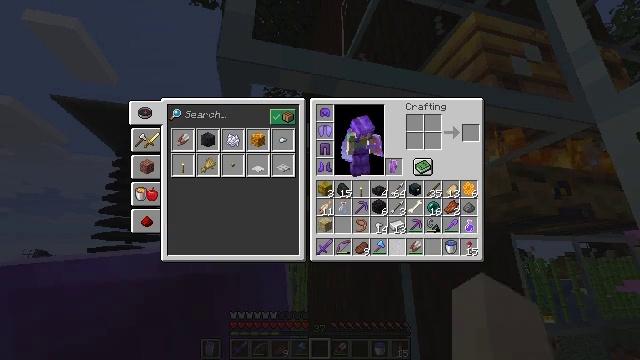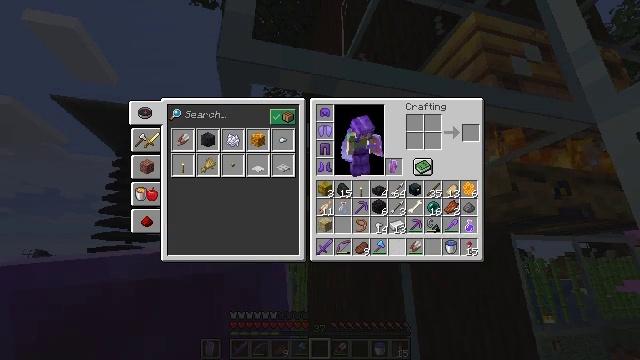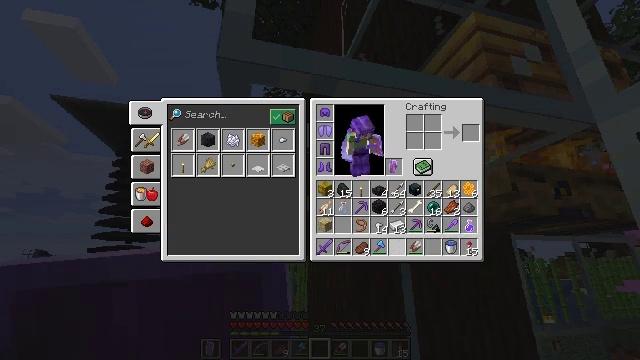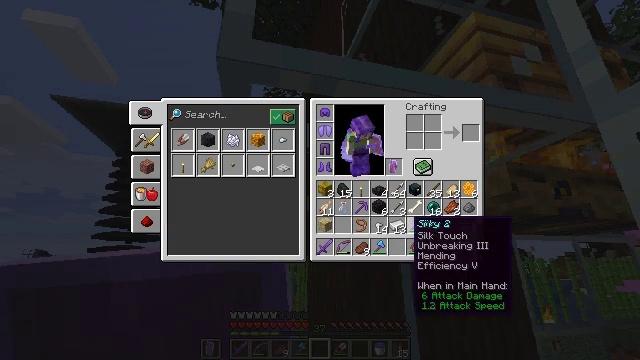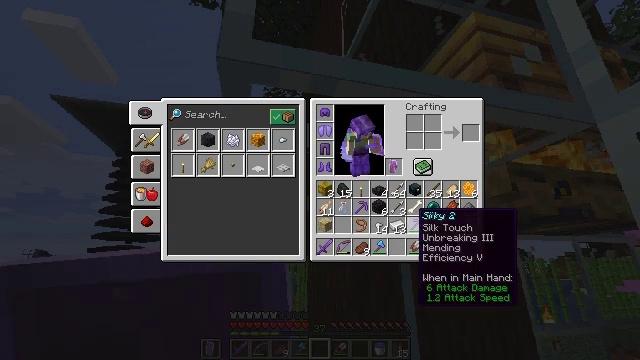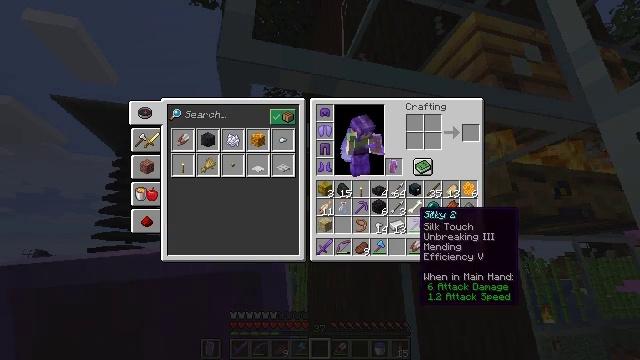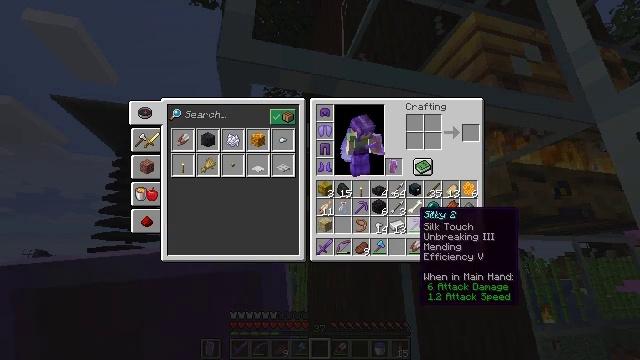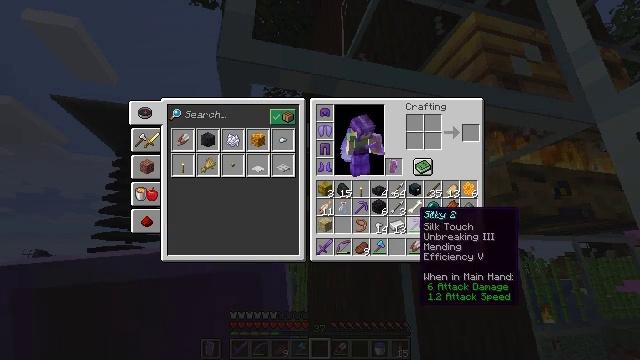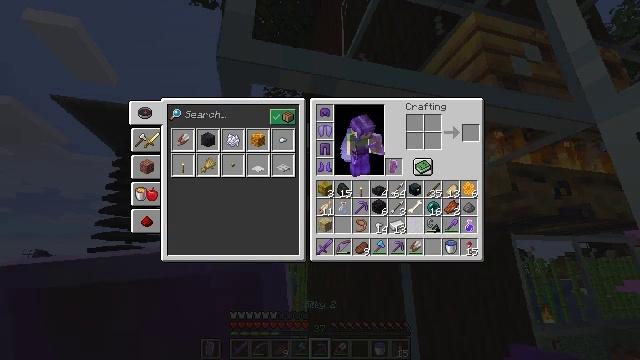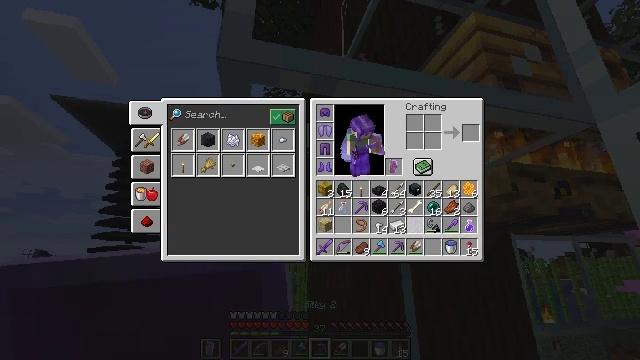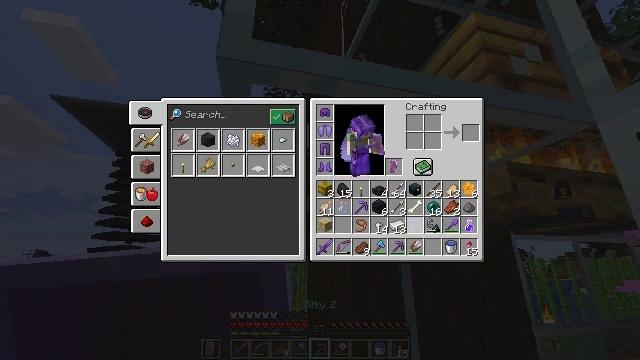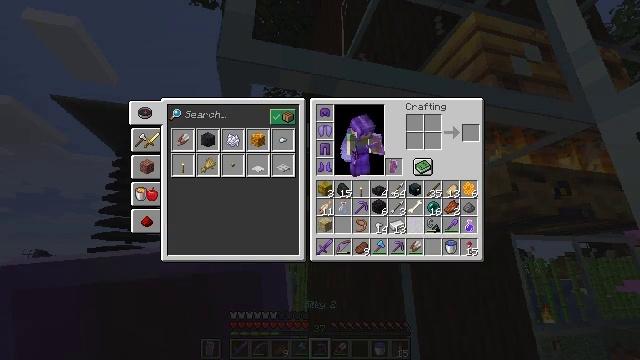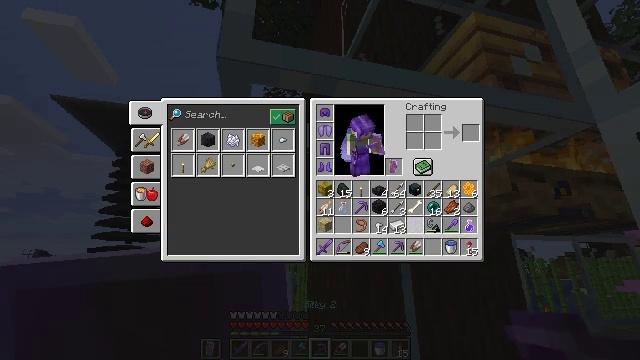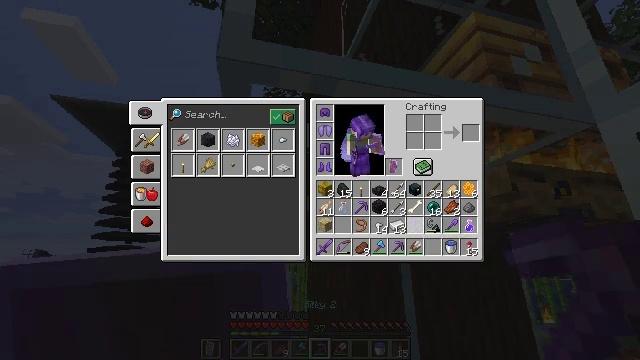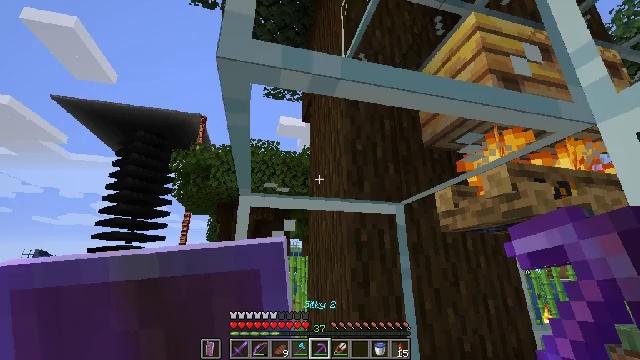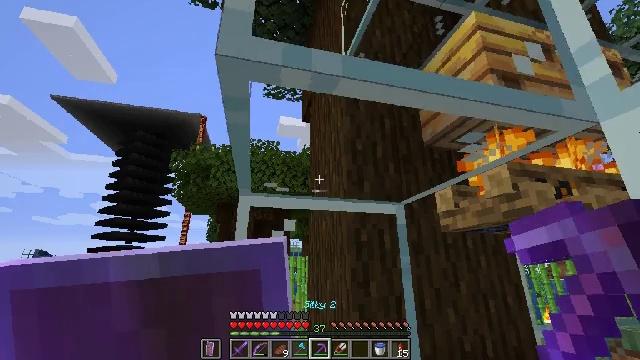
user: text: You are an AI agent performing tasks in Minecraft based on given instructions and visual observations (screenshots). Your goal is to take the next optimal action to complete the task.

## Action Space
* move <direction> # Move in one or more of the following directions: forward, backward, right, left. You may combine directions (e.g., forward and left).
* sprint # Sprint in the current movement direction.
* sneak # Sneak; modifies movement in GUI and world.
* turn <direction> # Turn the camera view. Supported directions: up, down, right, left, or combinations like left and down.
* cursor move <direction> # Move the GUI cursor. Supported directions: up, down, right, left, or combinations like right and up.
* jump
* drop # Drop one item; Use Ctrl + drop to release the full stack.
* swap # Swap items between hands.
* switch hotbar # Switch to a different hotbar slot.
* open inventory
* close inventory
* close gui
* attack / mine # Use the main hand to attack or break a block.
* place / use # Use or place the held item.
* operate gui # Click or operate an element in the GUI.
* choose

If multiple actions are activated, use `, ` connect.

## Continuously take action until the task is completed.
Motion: motion action
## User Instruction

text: Mine the glass to clear the view.
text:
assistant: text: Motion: sneak, attack / mine
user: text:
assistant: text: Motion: sneak
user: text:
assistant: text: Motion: sneak, turn up
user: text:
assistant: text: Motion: sneak, turn up
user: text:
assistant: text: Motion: sneak
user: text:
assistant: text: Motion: sneak
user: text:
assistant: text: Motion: sneak
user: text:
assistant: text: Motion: sneak, attack / mine
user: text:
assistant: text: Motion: sneak, attack / mine
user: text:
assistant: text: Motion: sneak, attack / mine
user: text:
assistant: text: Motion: no_op
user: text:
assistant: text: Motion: no_op
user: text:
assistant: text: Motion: no_op
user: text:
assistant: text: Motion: no_op
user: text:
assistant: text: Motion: move forward
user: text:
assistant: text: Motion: move forward
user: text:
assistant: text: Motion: no_op
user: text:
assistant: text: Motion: no_op
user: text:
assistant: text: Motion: no_op
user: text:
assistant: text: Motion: no_op
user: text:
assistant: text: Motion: no_op
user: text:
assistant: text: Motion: no_op
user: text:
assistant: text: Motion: turn up
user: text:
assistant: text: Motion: turn left and up
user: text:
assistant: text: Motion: turn left and up
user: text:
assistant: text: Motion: no_op
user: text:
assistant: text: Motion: attack / mine
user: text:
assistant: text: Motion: attack / mine
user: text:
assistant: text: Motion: attack / mine
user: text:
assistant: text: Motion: attack / mine